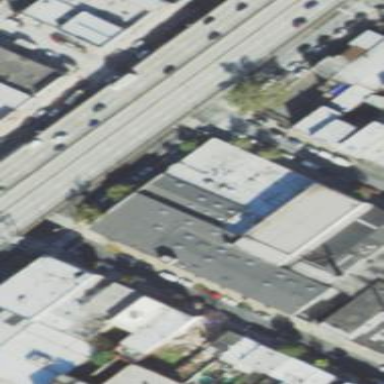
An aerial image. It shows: Building.